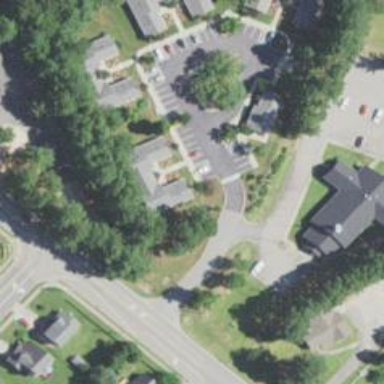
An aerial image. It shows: Kindergarten.